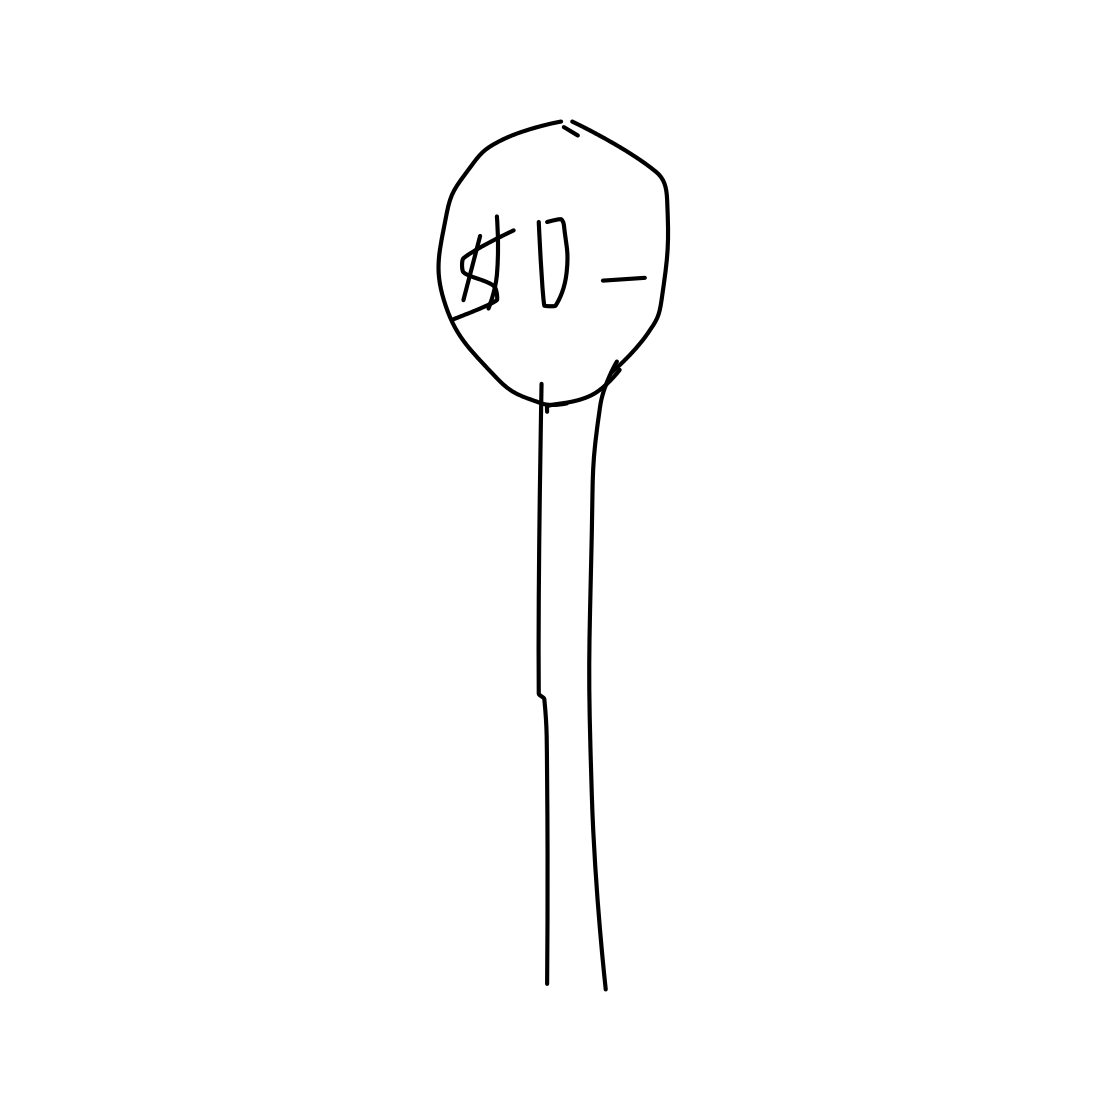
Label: parking meter